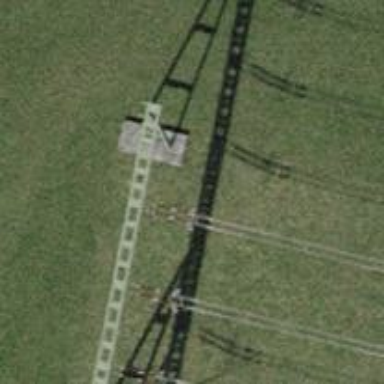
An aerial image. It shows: Insulator used in power equipment.